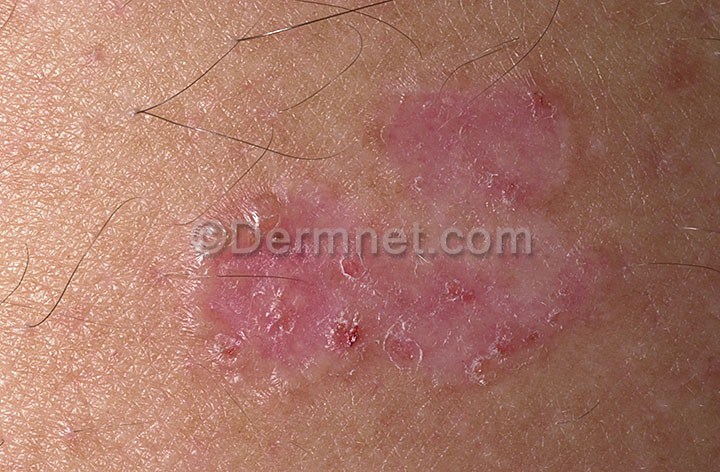
Disease: Actinic Keratosis Basal Cell Carcinoma and other Malignant Lesions